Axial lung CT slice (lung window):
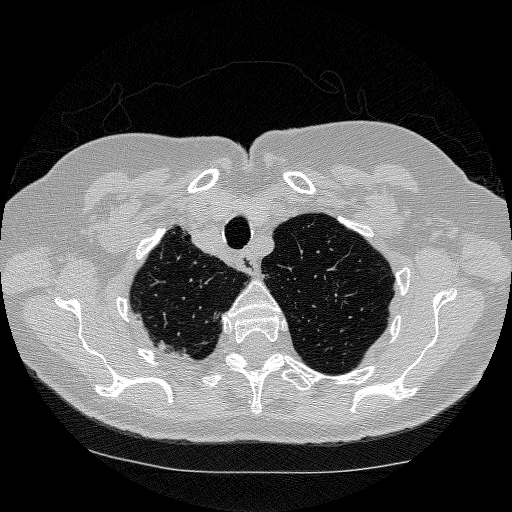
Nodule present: no